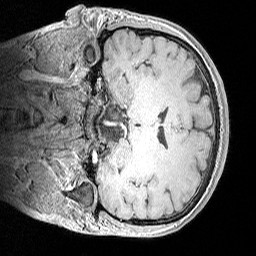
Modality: MP2RAGE
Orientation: coronal
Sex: male
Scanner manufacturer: siemens
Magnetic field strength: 3 T
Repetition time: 5 s
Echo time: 0.00292 s